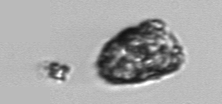
Label: Tintinnopsis